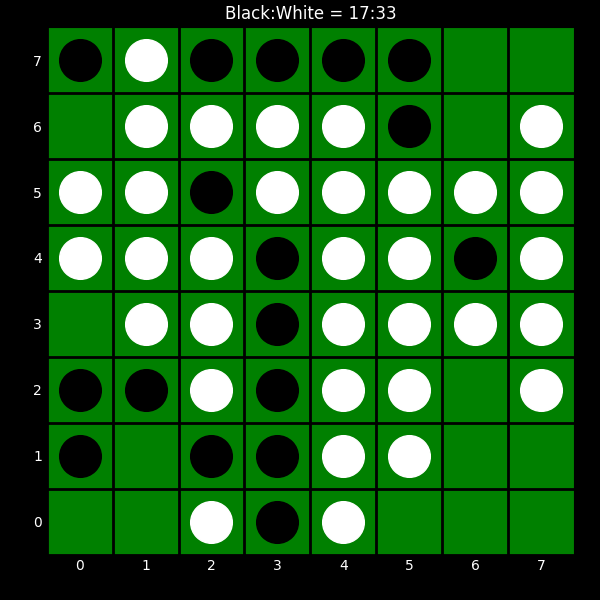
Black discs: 17
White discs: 33